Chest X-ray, PA view. Patient: 26 years old, sex M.
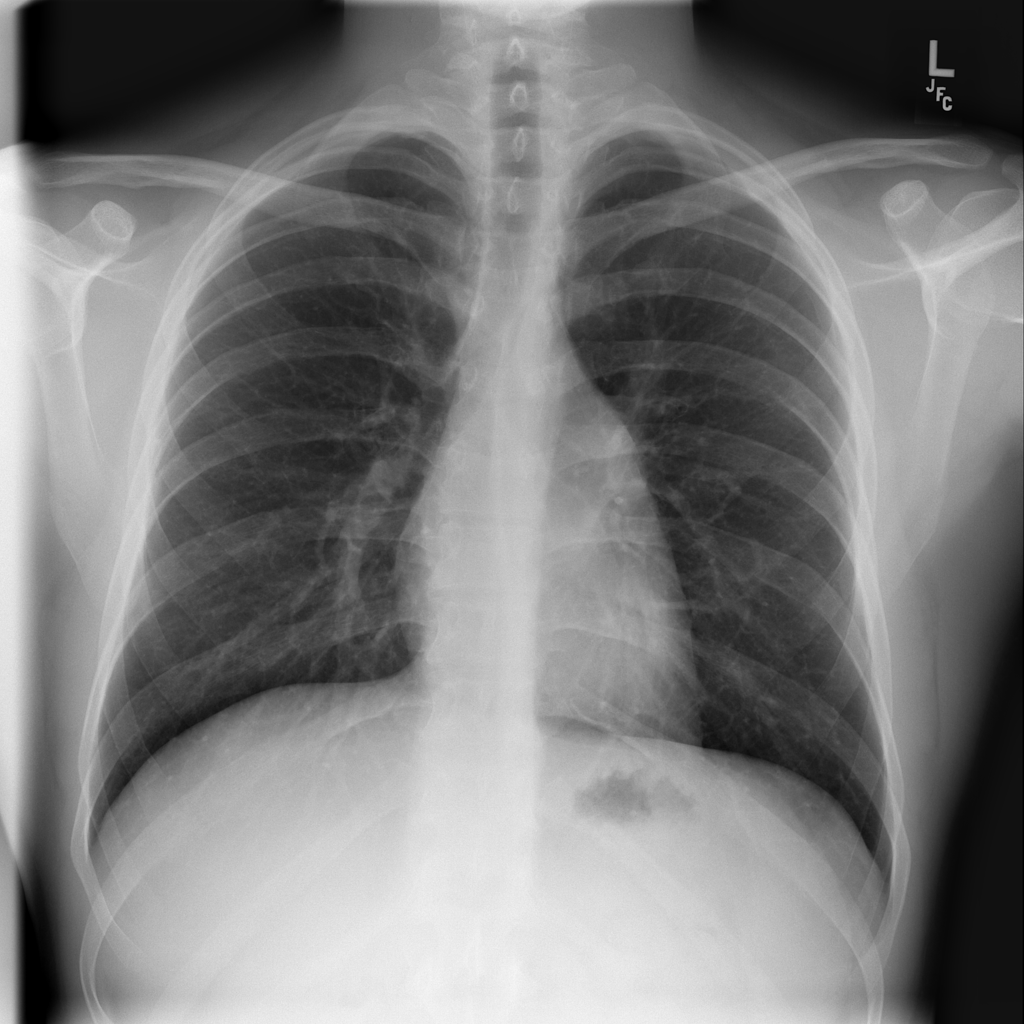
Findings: No Finding